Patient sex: M
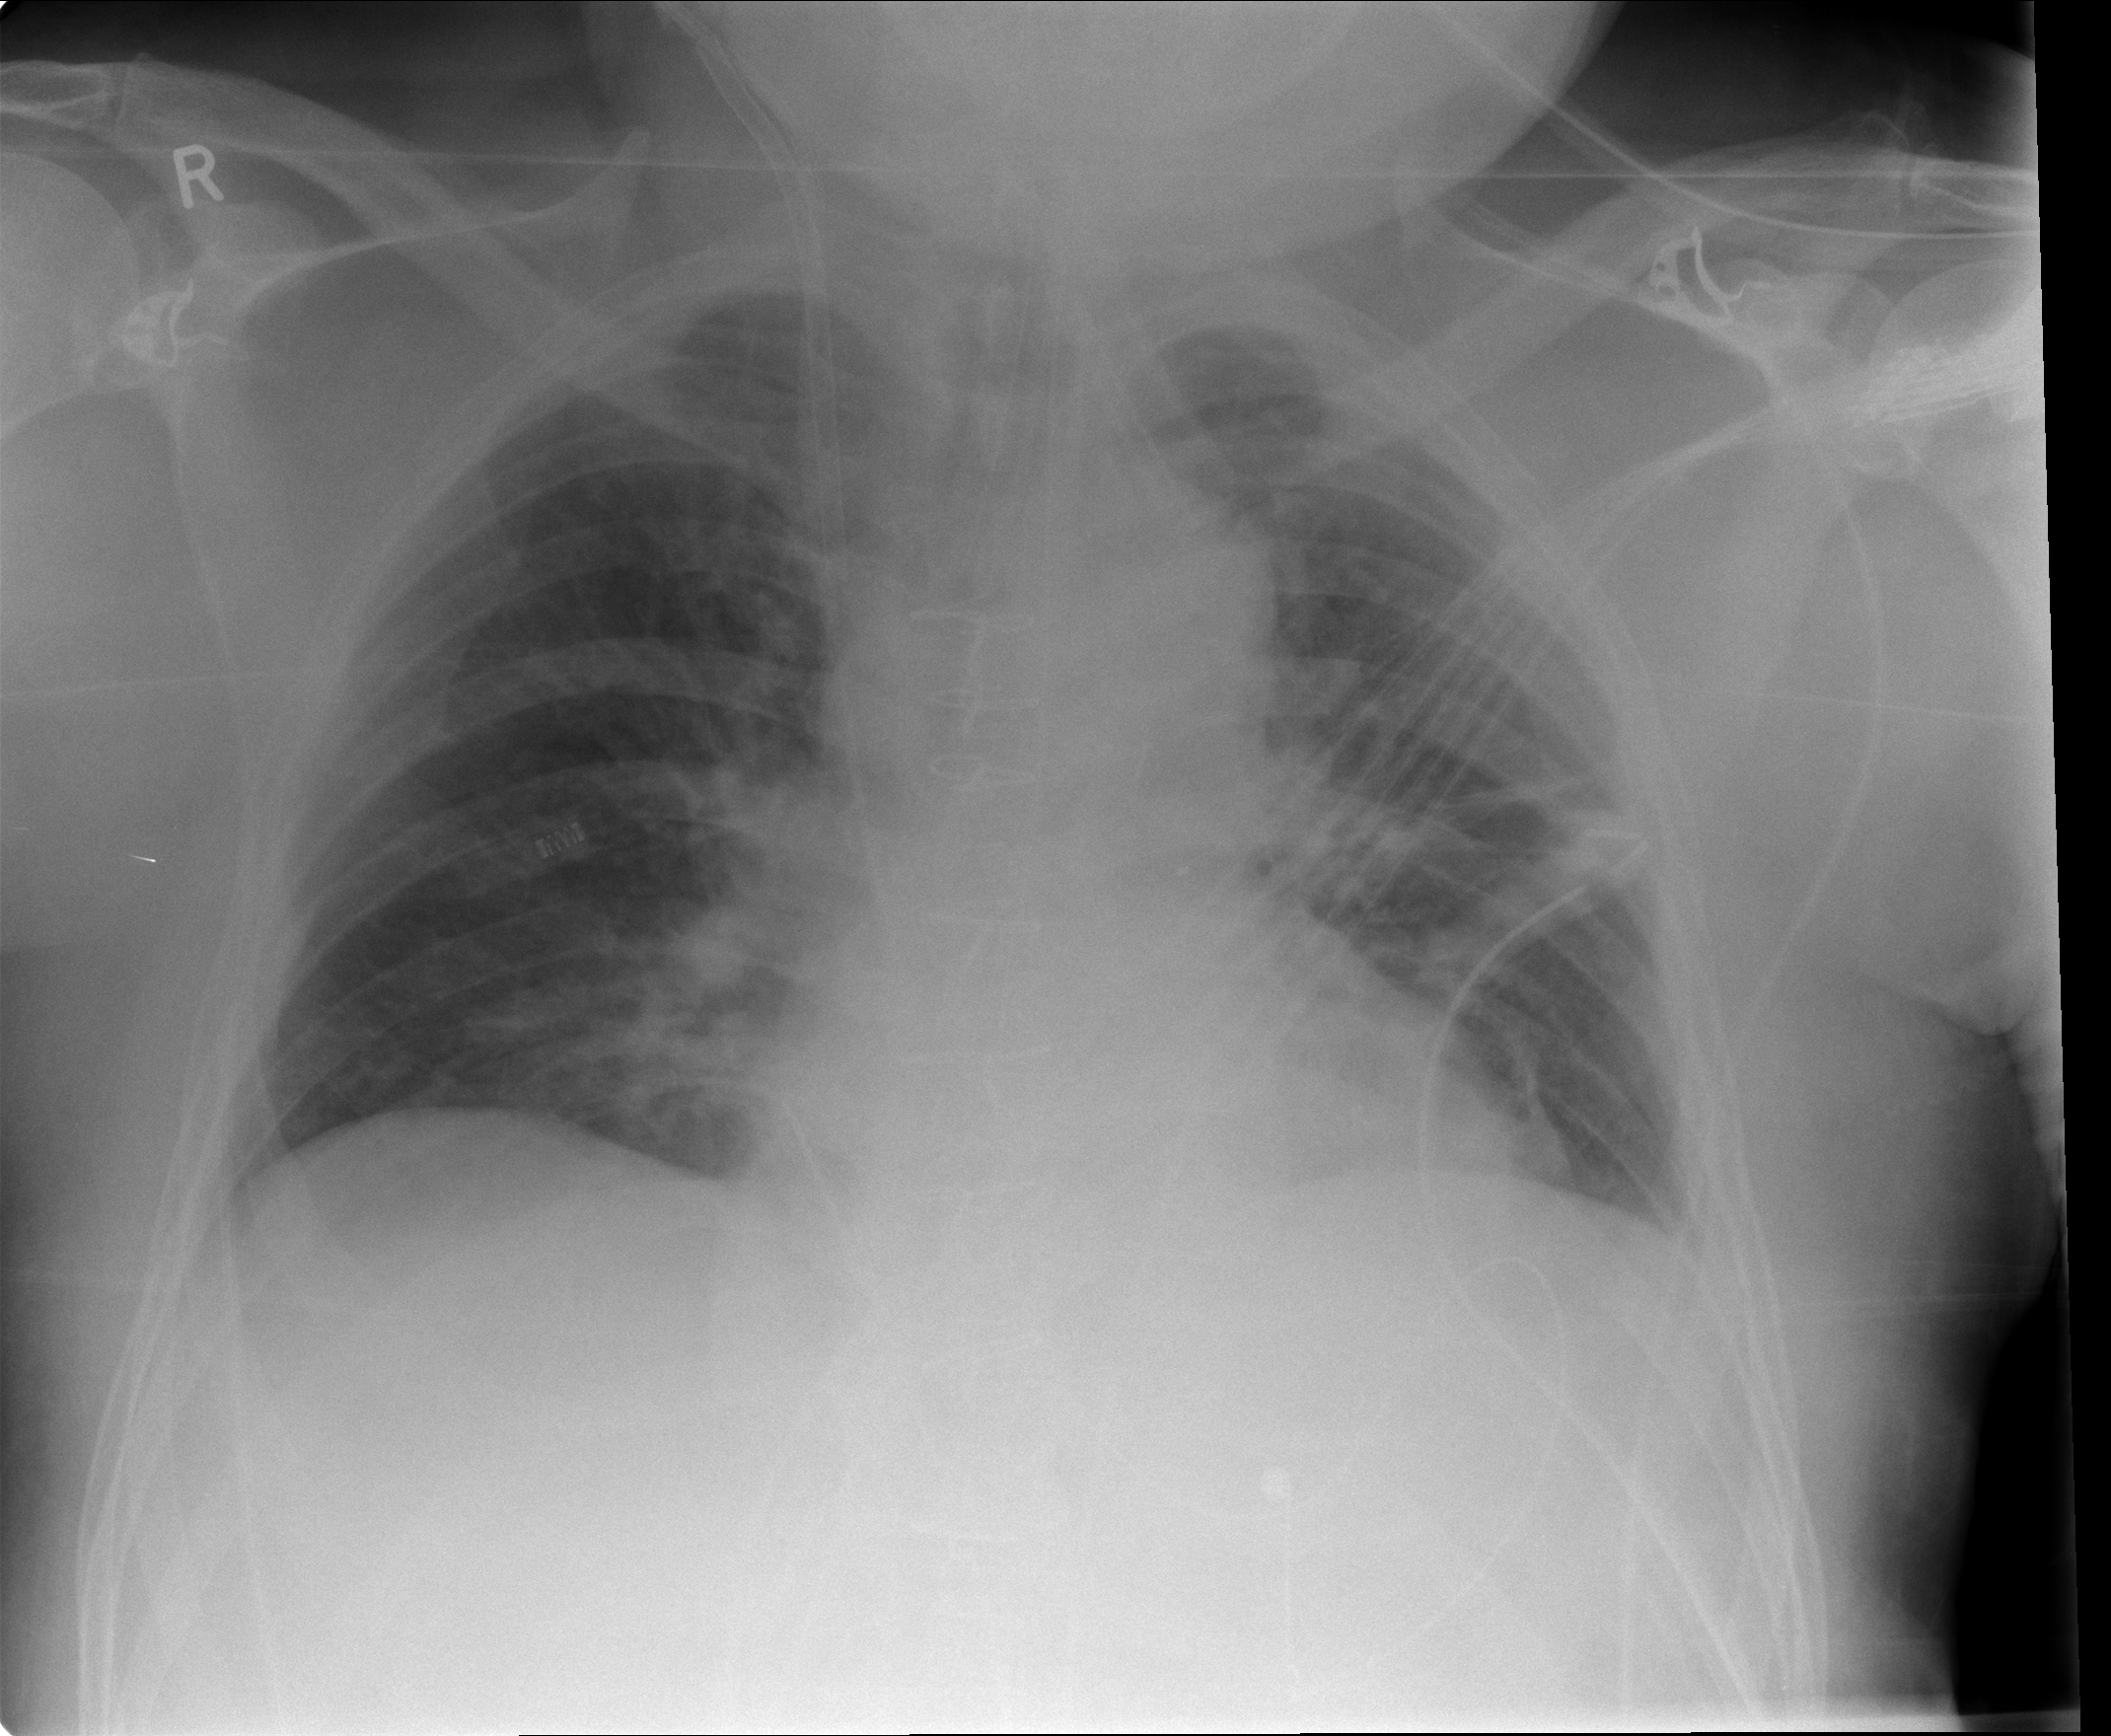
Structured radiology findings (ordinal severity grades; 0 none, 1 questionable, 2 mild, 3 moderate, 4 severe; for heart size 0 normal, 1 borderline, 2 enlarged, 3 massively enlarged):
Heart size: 0
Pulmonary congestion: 0
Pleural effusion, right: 0
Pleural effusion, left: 0
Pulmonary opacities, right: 0
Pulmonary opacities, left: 0
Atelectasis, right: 0
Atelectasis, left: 2